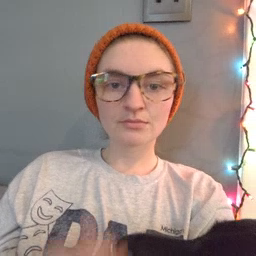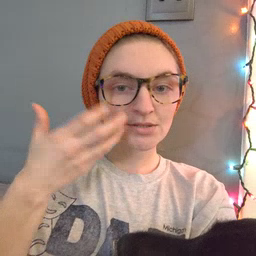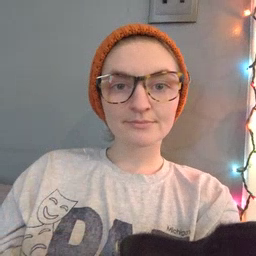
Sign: tiger